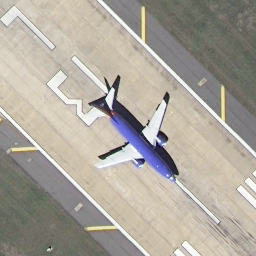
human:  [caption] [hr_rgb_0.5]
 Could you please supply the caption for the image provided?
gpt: There is a purple airplane taxiing on the runway .

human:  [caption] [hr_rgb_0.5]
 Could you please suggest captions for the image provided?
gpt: A purple airplane is taxiing on the runway .

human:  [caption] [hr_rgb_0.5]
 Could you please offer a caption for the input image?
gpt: There is a purple airplane on the runway .

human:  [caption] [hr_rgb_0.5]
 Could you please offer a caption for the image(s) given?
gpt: It is a purple airplane taxiing on the runway .

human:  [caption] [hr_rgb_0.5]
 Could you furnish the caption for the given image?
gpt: A purple airplane is taxiing on the runway .